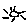
Label: sun